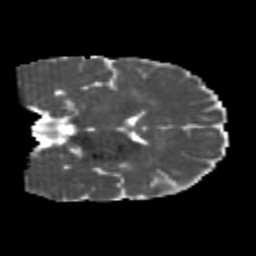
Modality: MD
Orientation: coronal
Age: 24
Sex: male
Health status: healthy
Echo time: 0.074 s